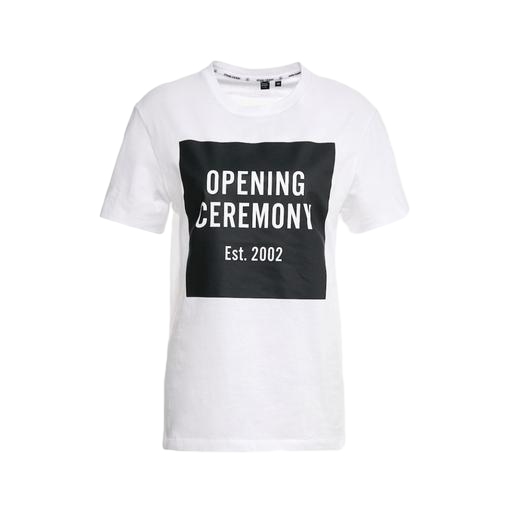
graphic short-sleeve tee, graphic tee, white graphic t-shirt, white background